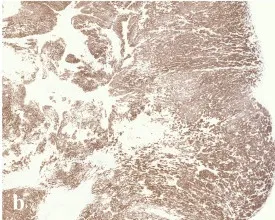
B) This tumour is positive with PSA, confirming its metastatic origin from a primary prostatic carcinoma.
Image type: pathology (immunostaining)